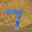
Label: 7